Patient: sex M, age 42
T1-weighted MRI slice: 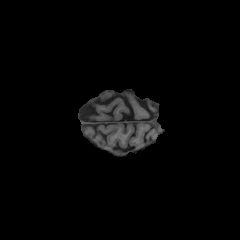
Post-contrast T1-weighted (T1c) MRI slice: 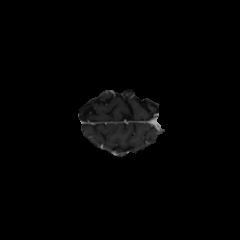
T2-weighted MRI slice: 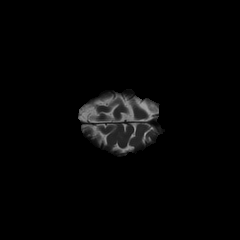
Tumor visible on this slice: no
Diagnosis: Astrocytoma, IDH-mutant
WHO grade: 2